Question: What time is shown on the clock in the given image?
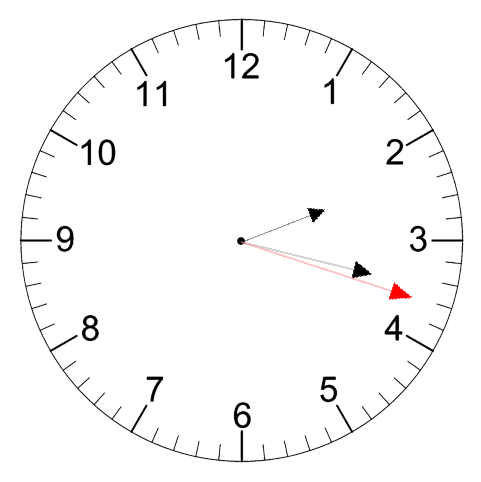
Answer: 02:17:18